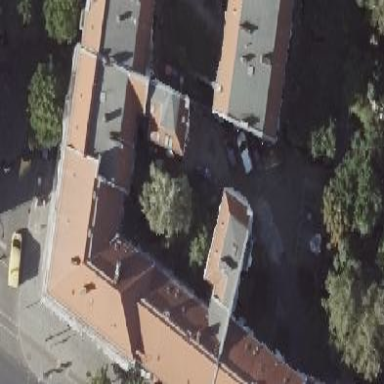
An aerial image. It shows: Gabled apartment building with white exterior.